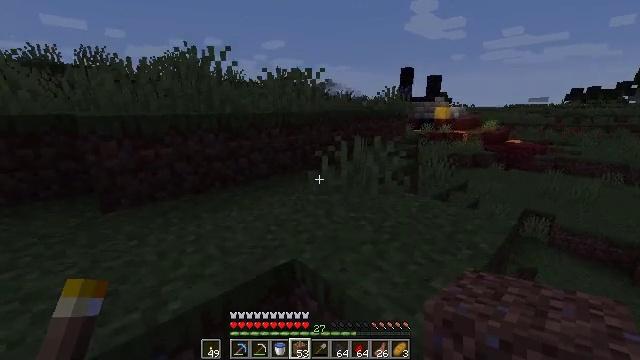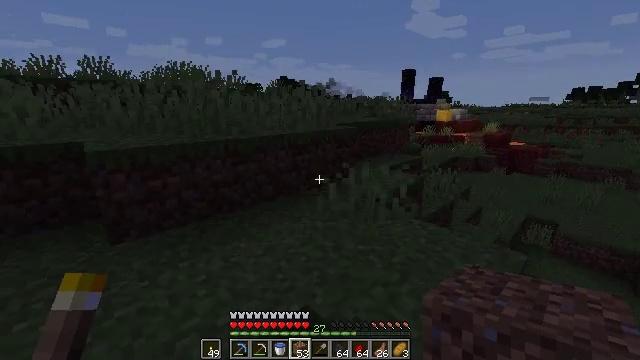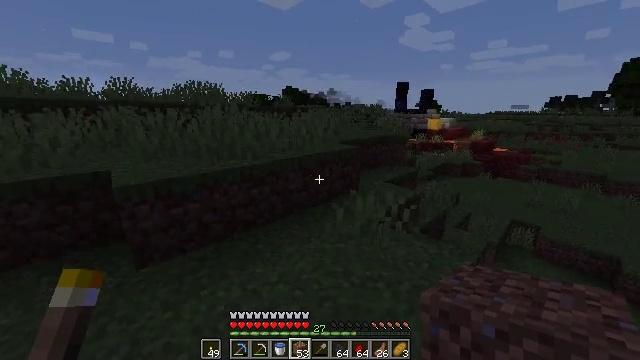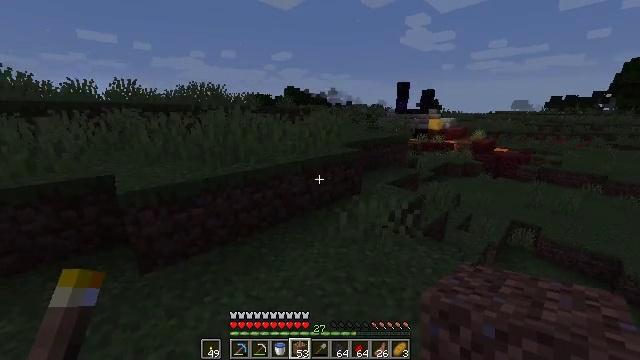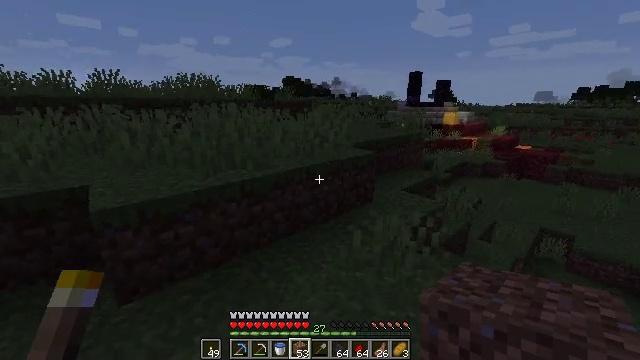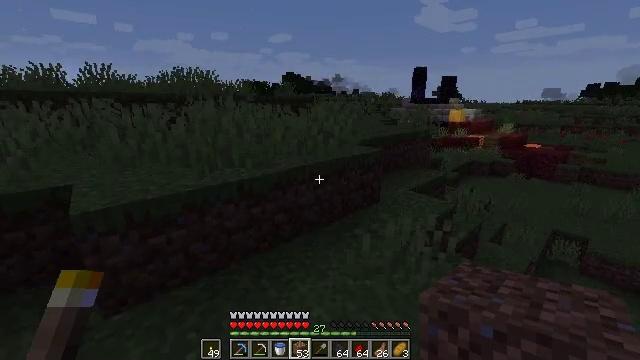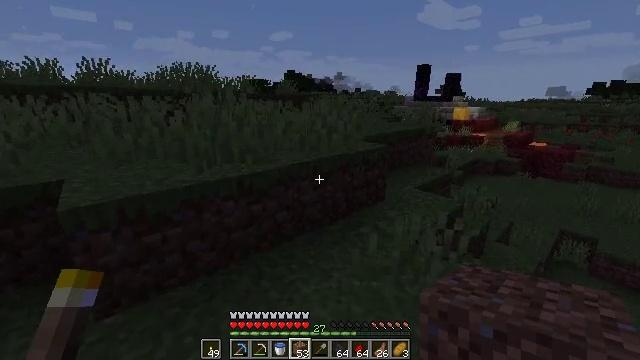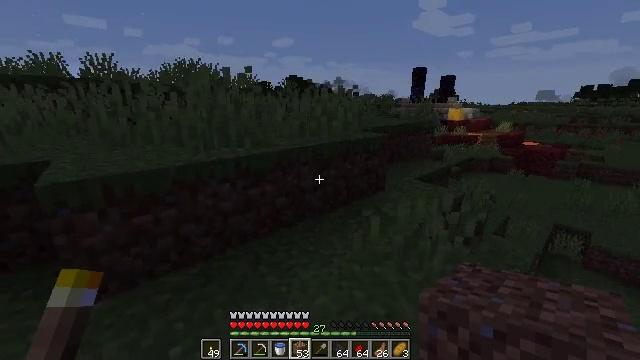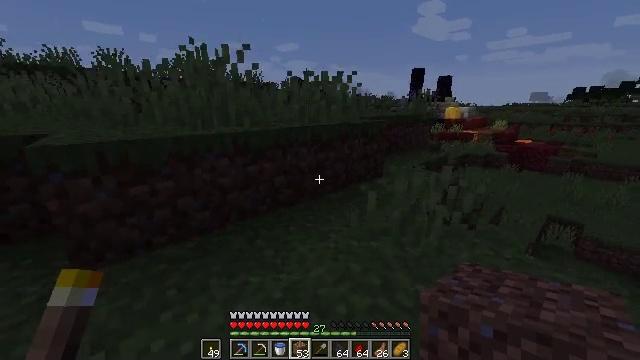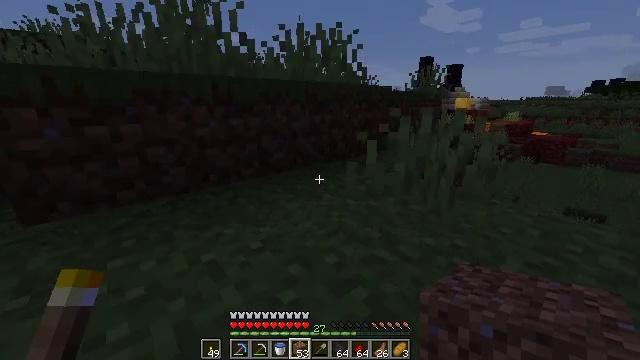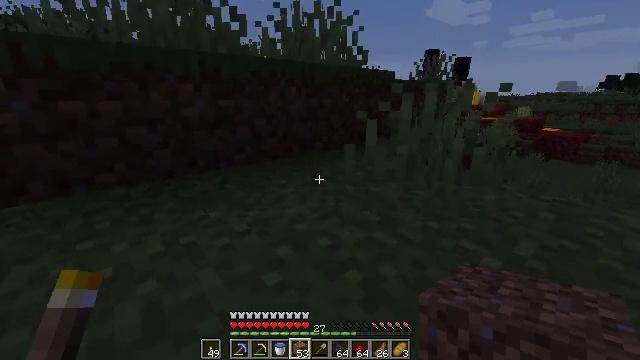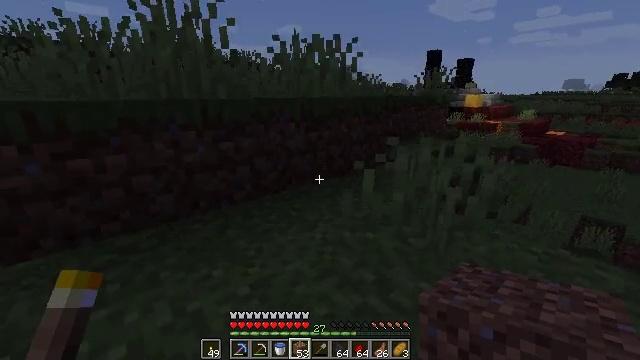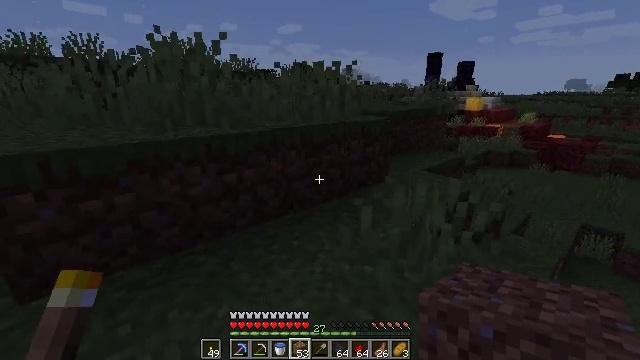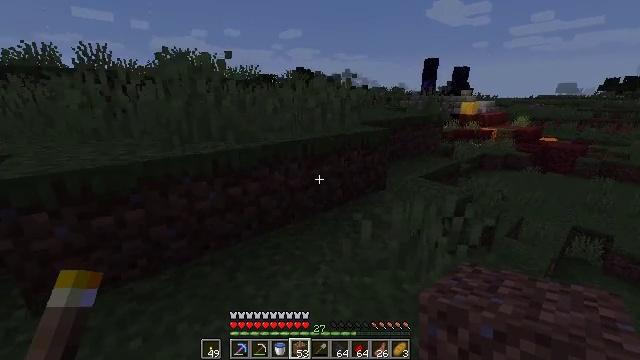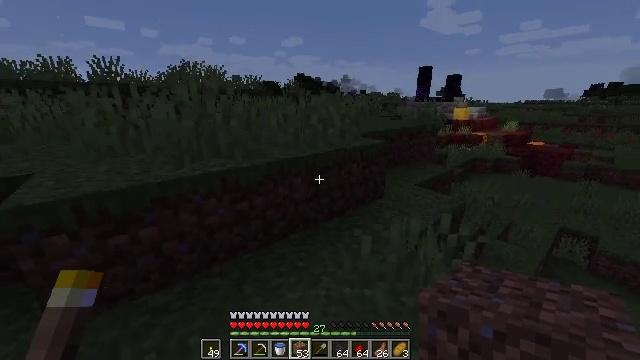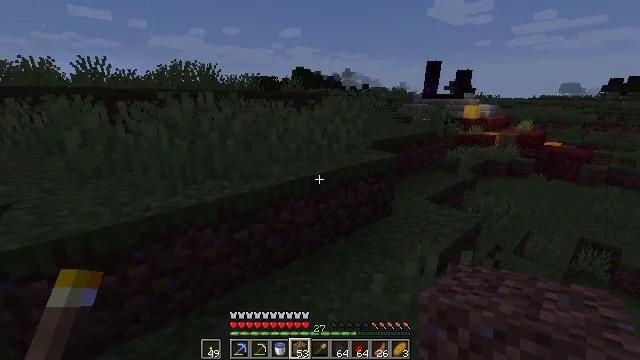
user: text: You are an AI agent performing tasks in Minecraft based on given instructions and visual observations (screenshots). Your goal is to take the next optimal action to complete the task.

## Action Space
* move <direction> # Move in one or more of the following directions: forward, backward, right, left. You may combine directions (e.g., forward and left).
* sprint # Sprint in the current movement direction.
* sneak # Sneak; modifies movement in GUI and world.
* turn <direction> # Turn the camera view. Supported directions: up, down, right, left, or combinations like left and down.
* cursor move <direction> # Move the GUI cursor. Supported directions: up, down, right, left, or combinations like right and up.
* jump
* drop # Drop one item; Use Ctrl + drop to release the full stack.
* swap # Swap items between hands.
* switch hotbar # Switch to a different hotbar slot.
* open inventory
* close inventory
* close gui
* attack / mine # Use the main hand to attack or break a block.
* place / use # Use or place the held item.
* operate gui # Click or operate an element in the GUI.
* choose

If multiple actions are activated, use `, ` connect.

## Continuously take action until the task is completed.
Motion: motion action
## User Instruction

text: Break the gold block to collect it.
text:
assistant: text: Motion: move forward, jump
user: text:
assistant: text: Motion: move forward, jump
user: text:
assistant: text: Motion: move forward, jump
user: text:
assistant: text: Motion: move forward, jump
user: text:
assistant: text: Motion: move forward, jump
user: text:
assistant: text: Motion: move forward, jump
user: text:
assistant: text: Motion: move forward, jump
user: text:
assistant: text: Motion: move forward, jump
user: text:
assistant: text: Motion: move forward, jump
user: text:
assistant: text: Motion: move forward, jump
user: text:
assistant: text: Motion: move forward, jump
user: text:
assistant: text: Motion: move forward, jump
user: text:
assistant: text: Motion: move forward, jump
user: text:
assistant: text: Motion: move forward, jump
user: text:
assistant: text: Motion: move forward, jump
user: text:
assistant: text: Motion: move forward, jump
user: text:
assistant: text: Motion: move forward, jump
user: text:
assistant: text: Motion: move forward, jump
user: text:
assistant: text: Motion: move forward, sprint, jump
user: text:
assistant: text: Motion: move forward, sprint, jump
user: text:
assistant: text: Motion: move forward, sprint, jump
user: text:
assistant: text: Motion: move forward, sprint, jump
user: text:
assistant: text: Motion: move forward, sprint, jump
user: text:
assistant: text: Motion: move forward, sprint, jump
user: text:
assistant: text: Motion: move forward, sprint, jump
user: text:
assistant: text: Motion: move forward, sprint, jump
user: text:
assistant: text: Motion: move forward, sprint, jump
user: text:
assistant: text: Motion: move forward, sprint, jump
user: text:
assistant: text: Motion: move forward, sprint, jump
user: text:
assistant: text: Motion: move forward, sprint, jump